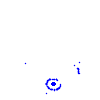
Particle: electron